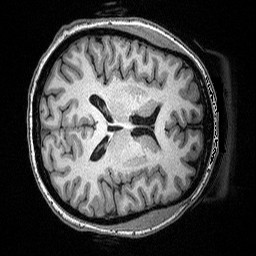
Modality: T1w
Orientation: axial
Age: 40
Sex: female
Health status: ill
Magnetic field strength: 3 T
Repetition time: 2.53 s
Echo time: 0.00331 s